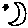
Label: moon